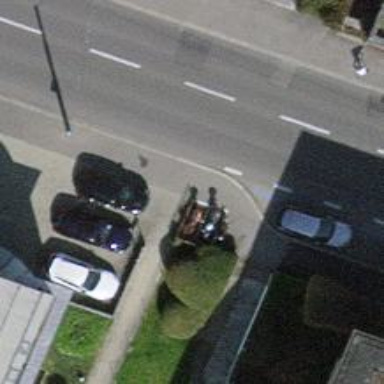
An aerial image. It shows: Motorcycle parking facility.